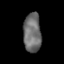
Tissue: lung
Cell type: Epithelial cells
Senescence score: 0.5471
Nuclear area (px): 680
Mean DAPI intensity: 108.925